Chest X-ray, PA view. Patient: 73 years old, sex M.
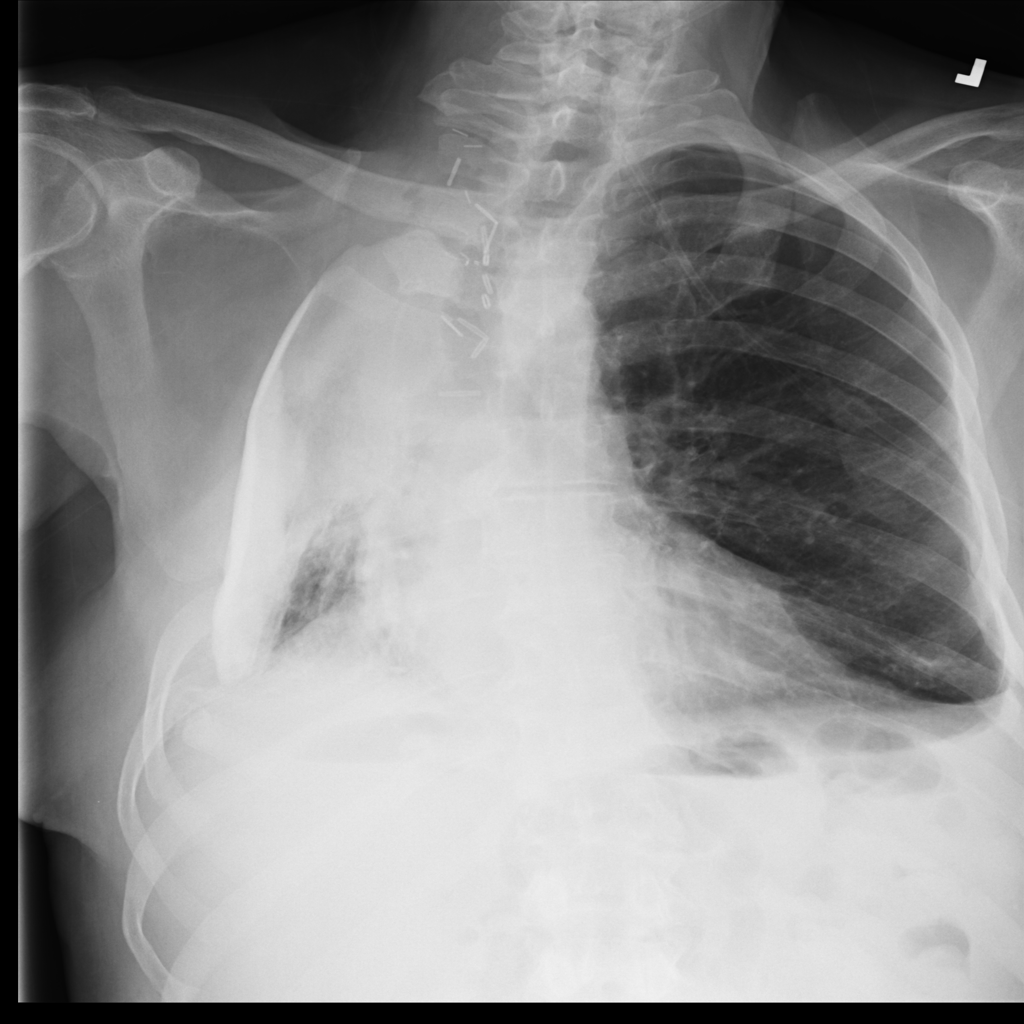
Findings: Effusion, Infiltration